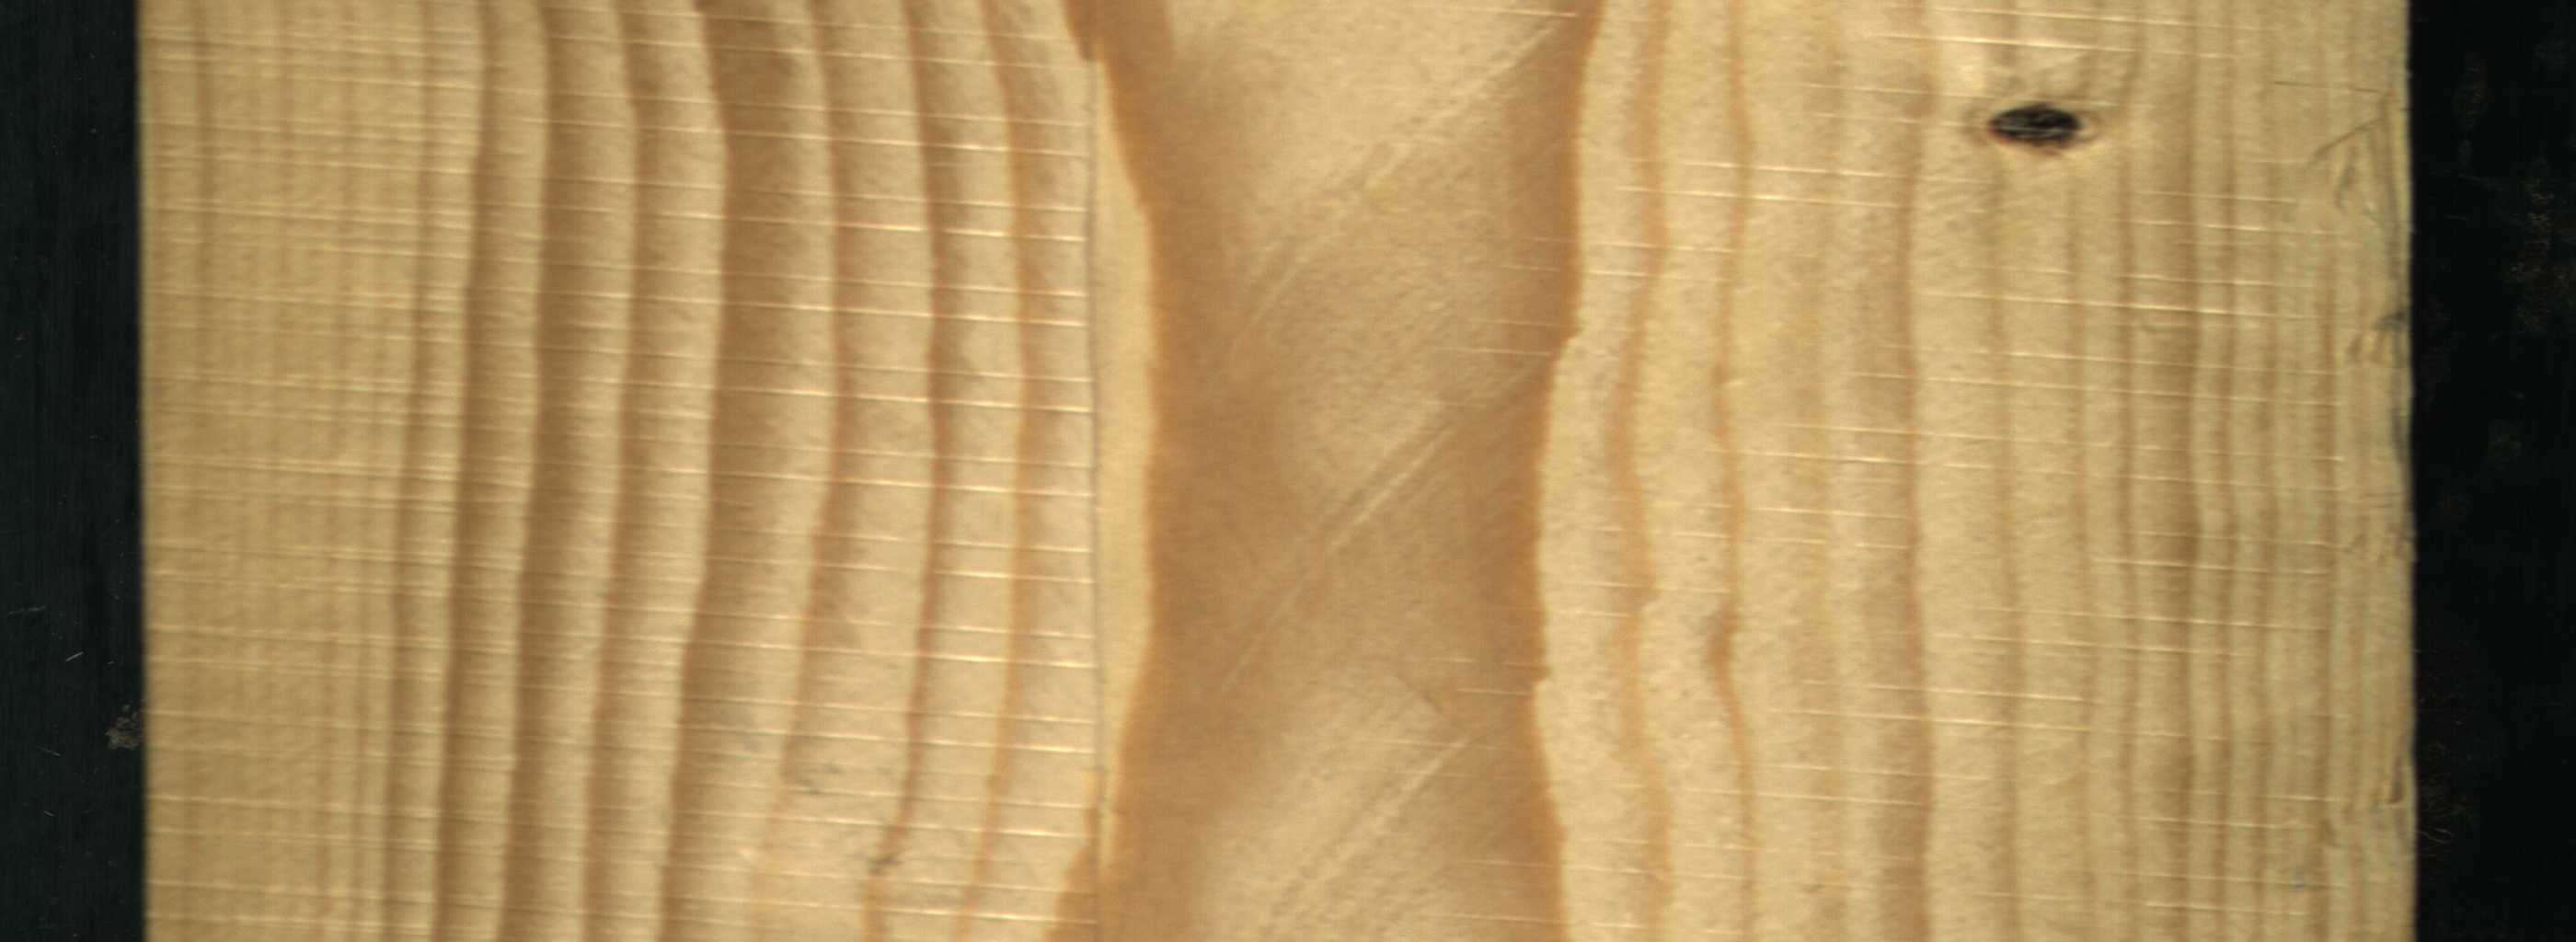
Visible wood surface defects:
Dead_Knot